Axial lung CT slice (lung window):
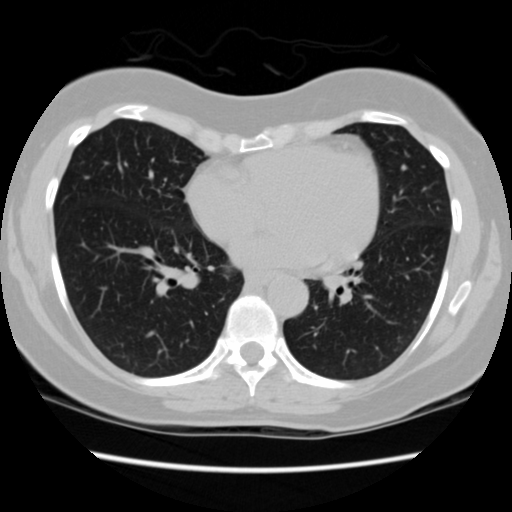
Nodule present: no